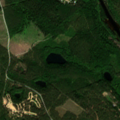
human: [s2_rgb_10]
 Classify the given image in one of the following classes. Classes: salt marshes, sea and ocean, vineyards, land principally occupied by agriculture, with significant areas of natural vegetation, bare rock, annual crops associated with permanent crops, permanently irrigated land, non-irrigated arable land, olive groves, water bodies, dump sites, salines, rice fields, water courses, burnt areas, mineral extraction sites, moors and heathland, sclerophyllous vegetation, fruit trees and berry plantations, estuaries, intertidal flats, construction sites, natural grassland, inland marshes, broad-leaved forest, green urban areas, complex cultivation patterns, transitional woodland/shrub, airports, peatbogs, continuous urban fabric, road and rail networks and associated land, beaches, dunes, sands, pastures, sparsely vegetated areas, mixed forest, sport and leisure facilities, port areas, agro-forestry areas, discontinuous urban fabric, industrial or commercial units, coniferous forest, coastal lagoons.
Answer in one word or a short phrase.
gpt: coniferous forest, mixed forest